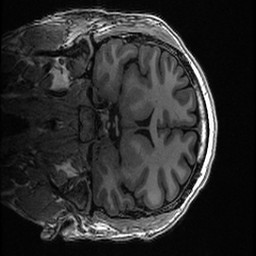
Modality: T1w
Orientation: coronal